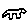
Label: cat